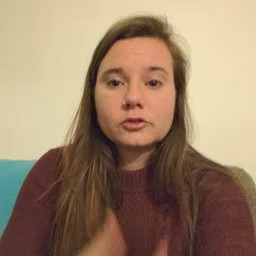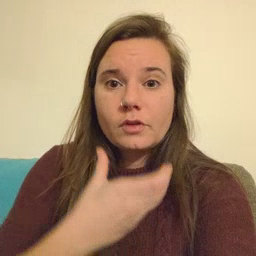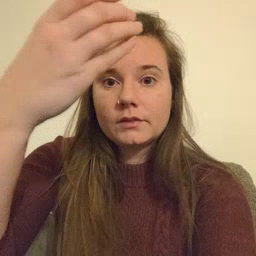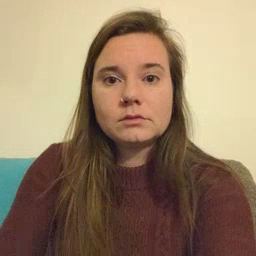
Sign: giraffe